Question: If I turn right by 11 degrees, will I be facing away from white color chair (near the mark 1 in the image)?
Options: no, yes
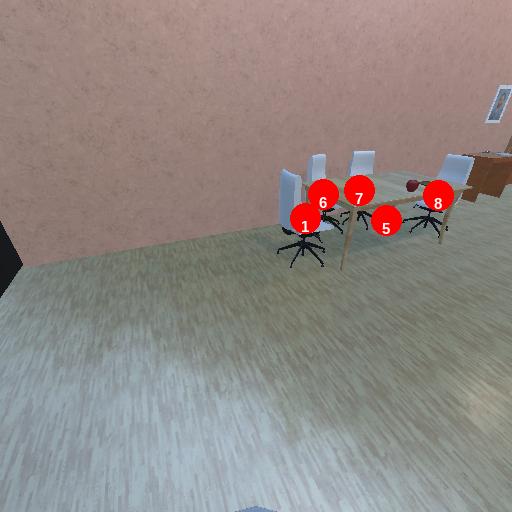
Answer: no